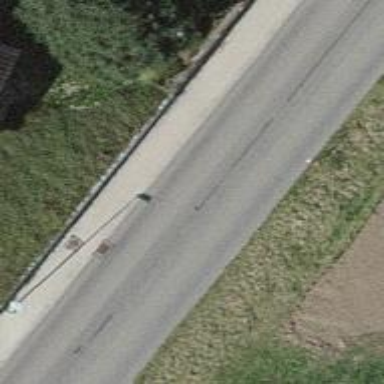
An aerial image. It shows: Tertiary road.